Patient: sex F, age 65
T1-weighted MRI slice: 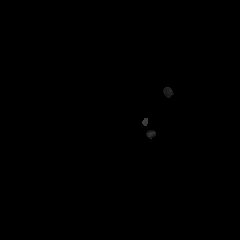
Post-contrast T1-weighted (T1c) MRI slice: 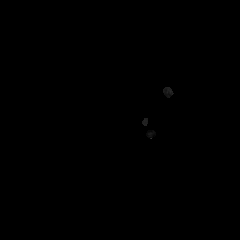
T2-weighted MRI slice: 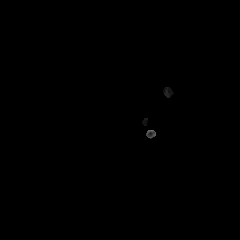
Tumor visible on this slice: no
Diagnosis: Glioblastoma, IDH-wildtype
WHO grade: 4